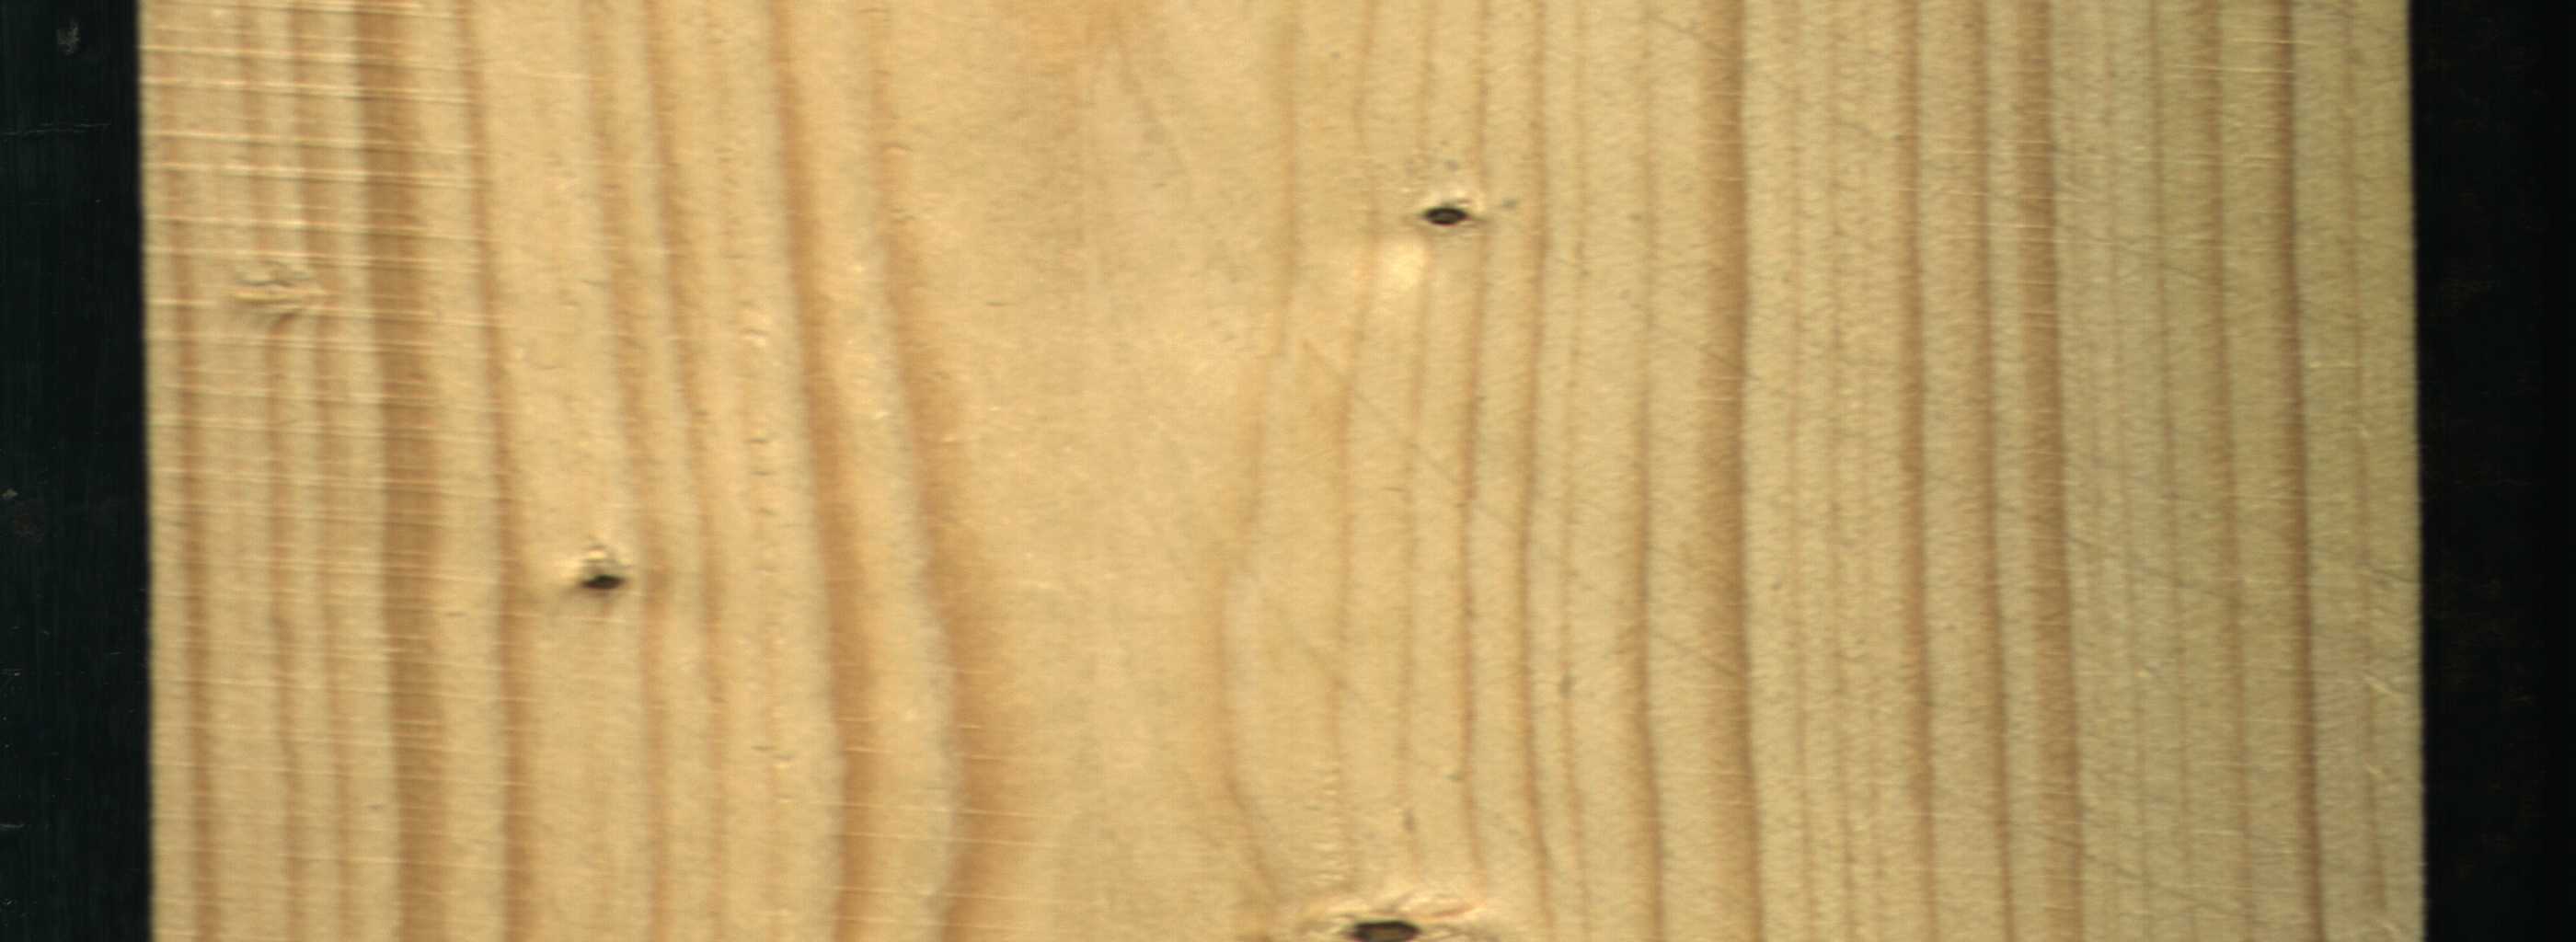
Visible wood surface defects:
Dead_Knot
Dead_Knot
Dead_Knot
Live_Knot